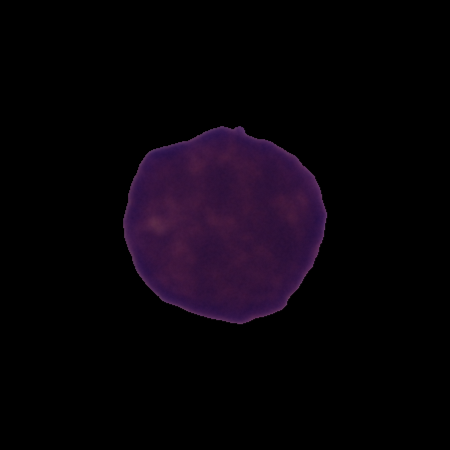
Label: cancer